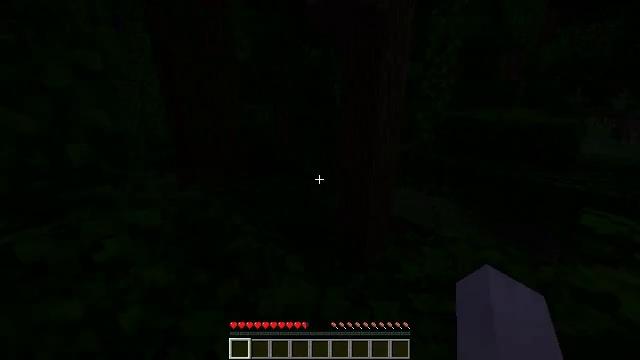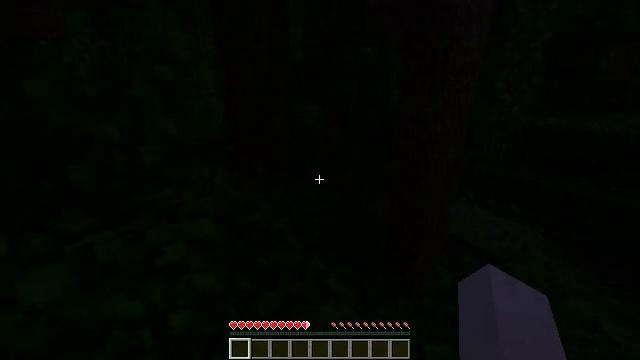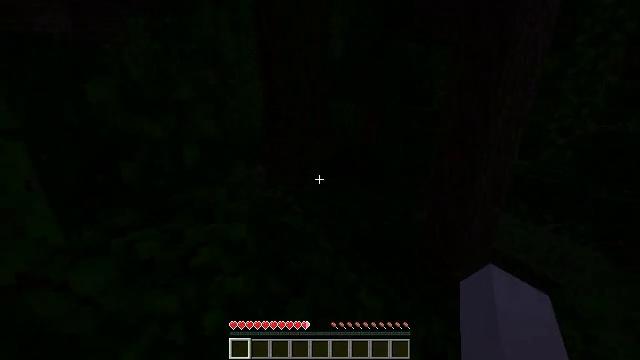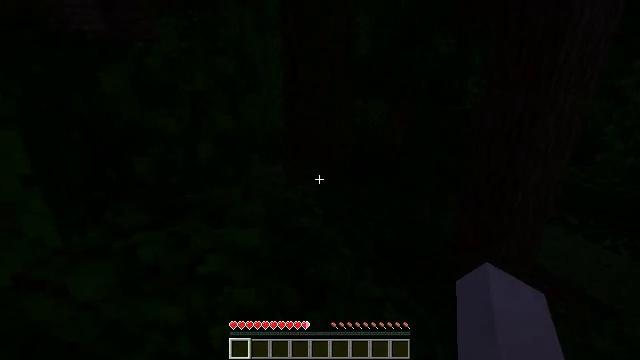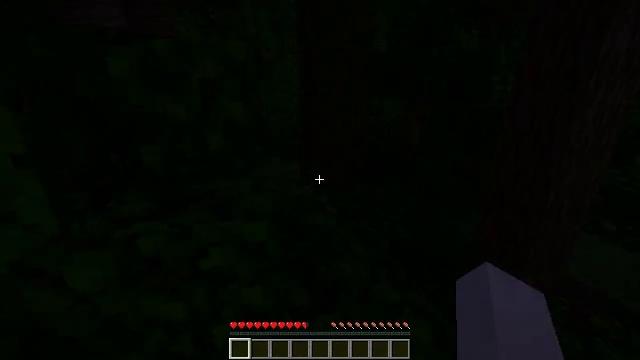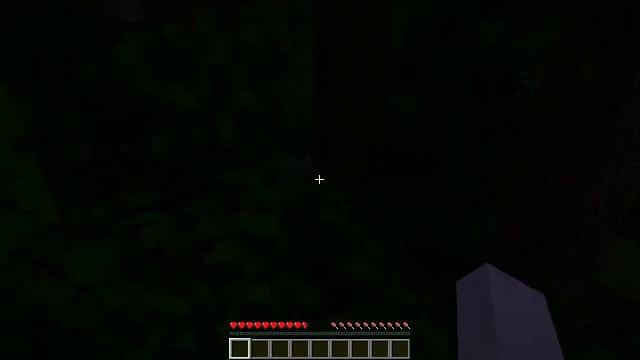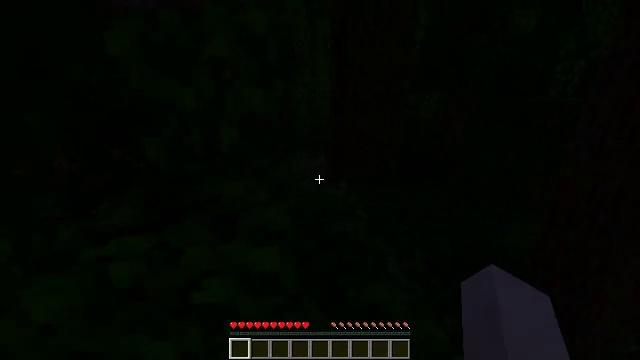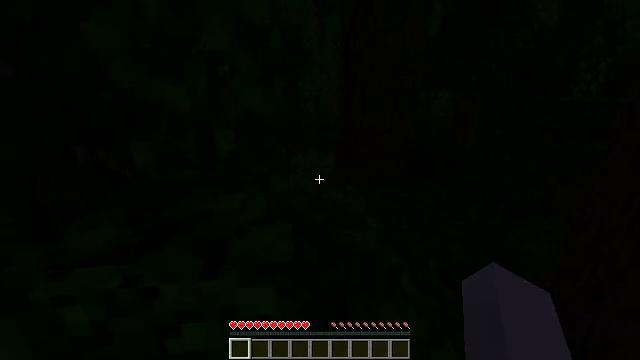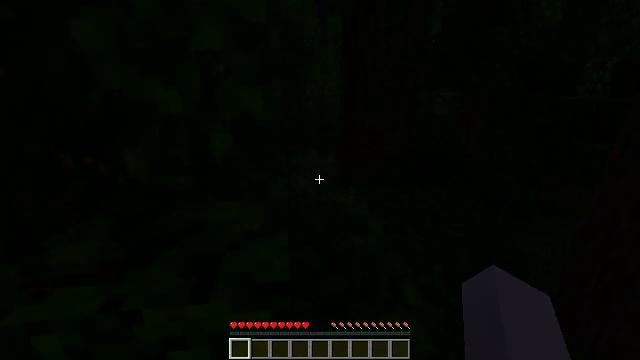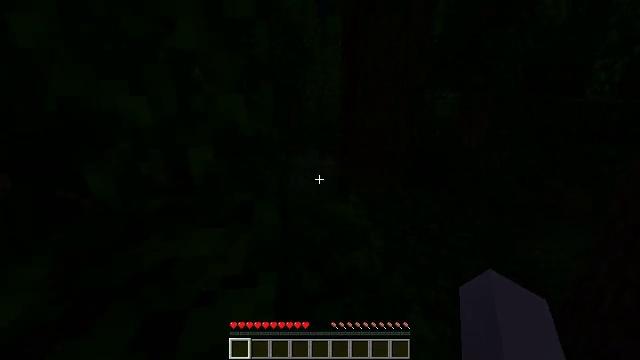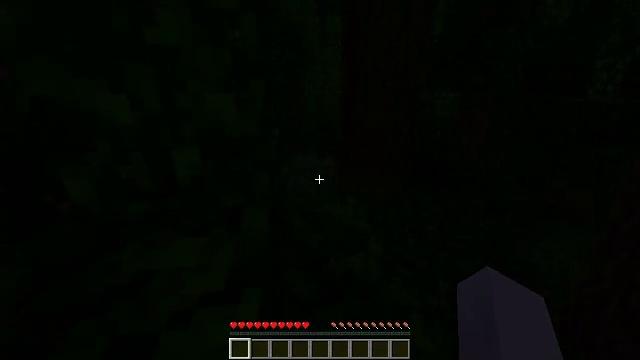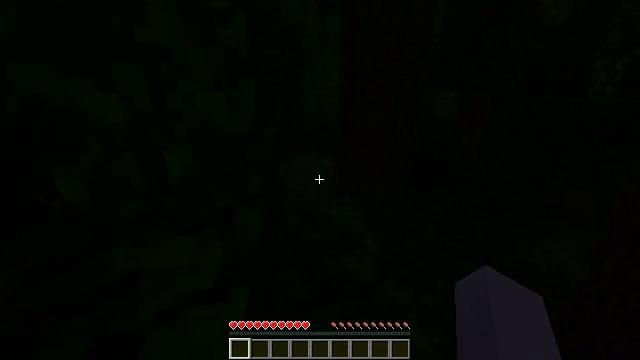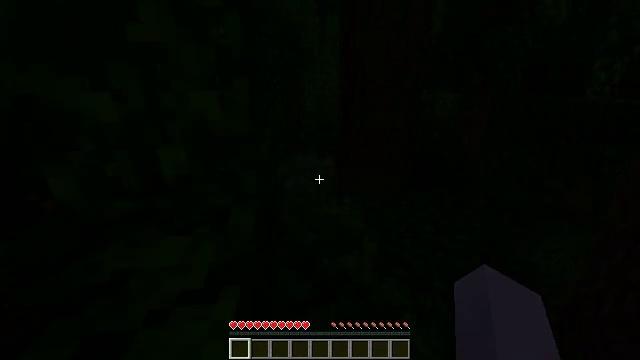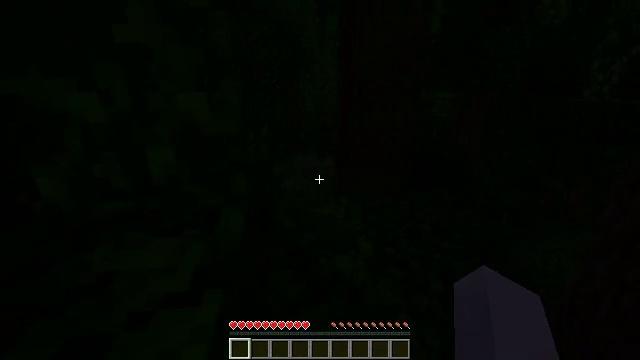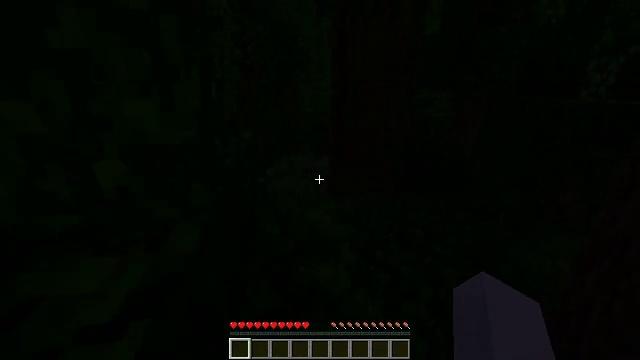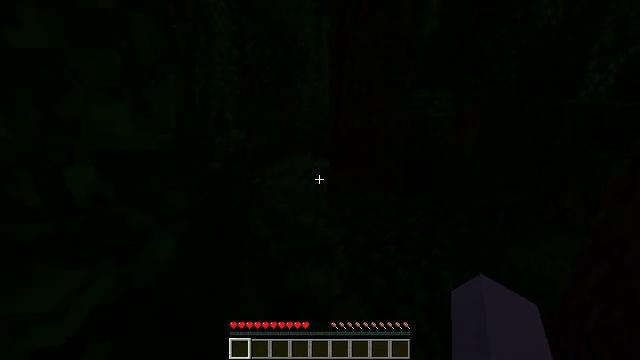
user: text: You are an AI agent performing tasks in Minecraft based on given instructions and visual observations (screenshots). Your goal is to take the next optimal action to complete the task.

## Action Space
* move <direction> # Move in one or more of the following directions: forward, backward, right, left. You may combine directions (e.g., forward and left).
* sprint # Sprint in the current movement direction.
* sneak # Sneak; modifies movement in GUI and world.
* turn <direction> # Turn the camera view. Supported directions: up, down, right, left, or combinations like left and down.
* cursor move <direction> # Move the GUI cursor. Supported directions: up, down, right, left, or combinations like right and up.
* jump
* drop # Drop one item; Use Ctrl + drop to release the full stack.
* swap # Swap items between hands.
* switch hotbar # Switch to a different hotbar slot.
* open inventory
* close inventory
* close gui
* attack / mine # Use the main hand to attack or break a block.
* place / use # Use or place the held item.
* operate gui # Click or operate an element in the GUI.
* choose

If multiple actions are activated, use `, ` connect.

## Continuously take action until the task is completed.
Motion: motion action
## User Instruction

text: Mine bamboo with your hand.
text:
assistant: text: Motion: move forward, turn left, jump
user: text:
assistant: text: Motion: move forward, turn left
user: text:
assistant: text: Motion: move forward, turn left
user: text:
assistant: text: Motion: move forward, turn left
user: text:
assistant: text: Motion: move forward, turn left
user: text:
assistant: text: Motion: move forward, turn left
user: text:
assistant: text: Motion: move forward, turn left
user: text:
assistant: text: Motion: move forward
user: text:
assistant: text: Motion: move forward
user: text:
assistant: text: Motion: move forward
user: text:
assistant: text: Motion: move forward
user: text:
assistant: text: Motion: move forward
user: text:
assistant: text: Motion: move forward and move right
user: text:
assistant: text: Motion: move forward and move right
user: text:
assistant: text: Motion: move forward and move right
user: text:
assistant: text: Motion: move forward and move right
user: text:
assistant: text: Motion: move forward and move right, sprint, turn left
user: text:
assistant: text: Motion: move forward, sprint, turn left
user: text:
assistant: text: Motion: move forward, sprint
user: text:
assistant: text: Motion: move forward, sprint
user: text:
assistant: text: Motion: move forward
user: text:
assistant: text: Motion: move forward
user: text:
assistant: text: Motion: move forward
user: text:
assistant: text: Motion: move forward, turn left
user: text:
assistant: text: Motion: move forward, turn left
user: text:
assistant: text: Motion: move forward, turn left
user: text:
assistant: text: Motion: move forward, turn left
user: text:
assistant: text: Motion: move forward, turn left
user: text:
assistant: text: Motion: move forward, turn left
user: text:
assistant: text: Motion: move forward, turn left